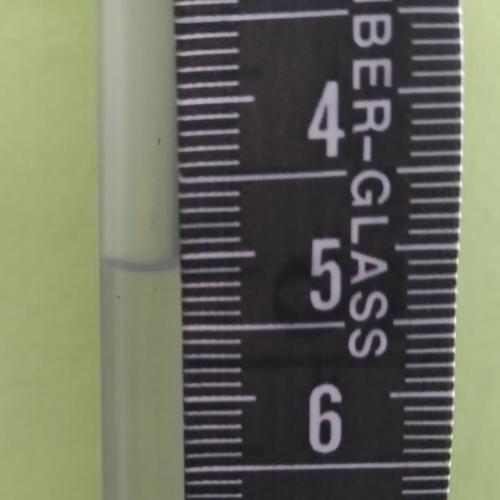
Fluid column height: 5.1 cm